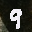
Label: 9